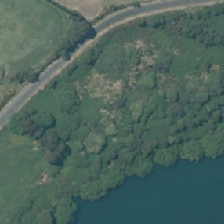
Land cover: grose_broom